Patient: sex F, age 55
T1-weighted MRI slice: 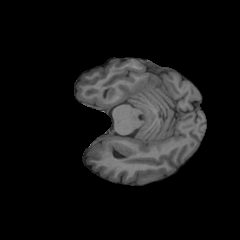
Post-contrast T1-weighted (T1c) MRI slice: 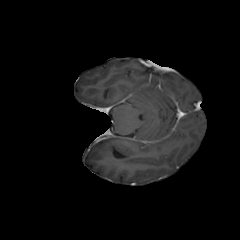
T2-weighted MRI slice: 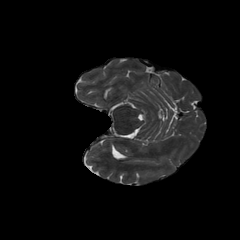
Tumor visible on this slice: no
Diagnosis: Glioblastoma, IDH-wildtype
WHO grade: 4